Question: Is it possible to draw arrow helper, with two vectors (x1,y1,z1)(x2,y2,z2), please give your suggestion and guidance on it..

Thanks in advance...
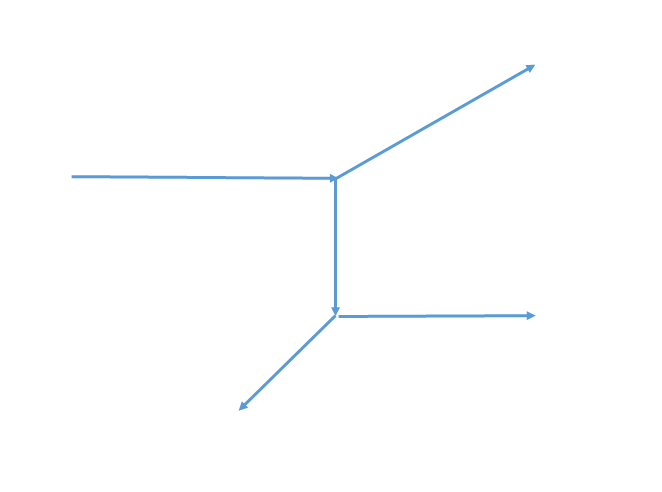
Answer: you can get the direction from the 2 vectors like this and create the arrow helper
'''
var from = new THREE.Vector3( 2, 2, 2 );
var to = new THREE.Vector3( 0, 0, 0 );
var direction = to.clone().sub(from);
var length = direction.length();
var arrowHelper = new THREE.ArrowHelper(direction.normalize(), from, length, 0xff0000 );
scene.add( arrowHelper );
'''
Js fiddle working
<URL>